Question: I try to find a solution for drawing ellipses based on the center point, not the upper left corner as it is specified in the constructor of Ellipse2D.Double. As seen in the picture the ellipses should have the same center point and scale, is that somehow possible?

Thanks in advance for your help.
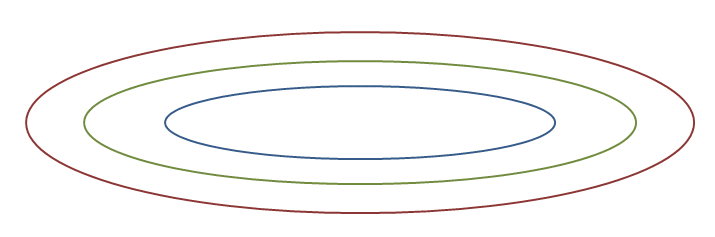
Answer: If '(x,y)' is the center you want to use and you can only specify the upper left corner, then use the following:
'''
private Ellipse2D getEllipseFromCenter(double x, double y, double width, double height)
{
double newX = x - width / 2.0;
double newY = y - height / 2.0;
Ellipse2D ellipse = new Ellipse2D.Double(newX, newY, width, height);
return ellipse;
}
'''
If called with the center point and the width and height, this will "transform" your center point to the upper left corner and create an 'Ellipse2D' which is located just as you want it to be.